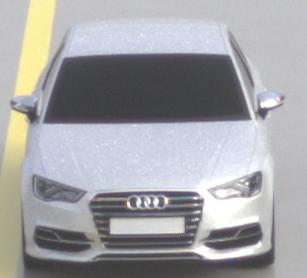
Make: Audi
Model: S3
Detailed model: 8V
Model produced from: 2013
Model produced until: 2020
Doors: 4
Color: white
Road condition: wet road
Daytime: morning or afternoon
Contrast: low contrast